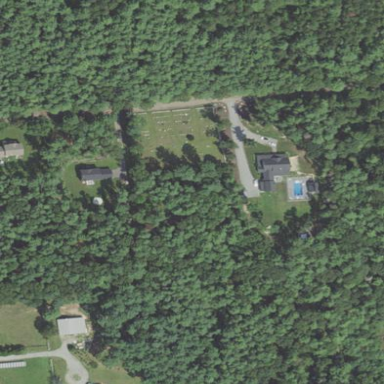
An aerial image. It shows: Historic cemetery designated for land use. The cemetery holds significance as historic site.